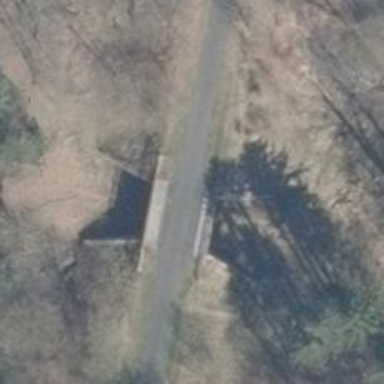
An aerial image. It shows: Asphalt track on abandoned railway bridge. The track has grade1 surface.